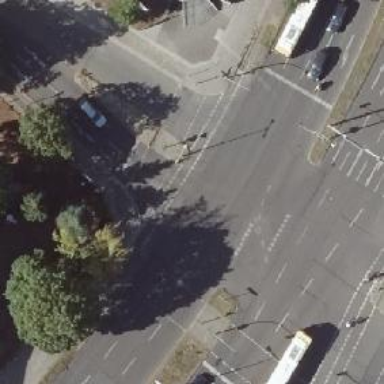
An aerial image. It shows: Crossing on the footway with traffic signals.